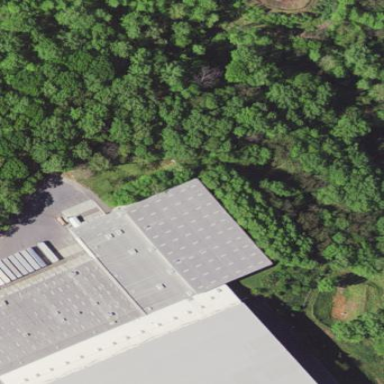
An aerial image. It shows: Warehouse building.